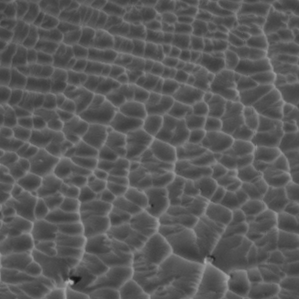
Label: non_frost